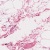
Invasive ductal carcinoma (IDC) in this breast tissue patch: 0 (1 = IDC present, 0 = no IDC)